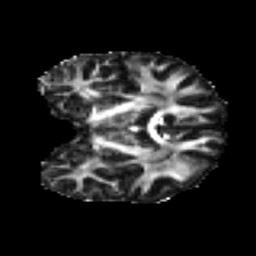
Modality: FA
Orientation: coronal
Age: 23
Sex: female
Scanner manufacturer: ge
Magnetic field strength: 3 T
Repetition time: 7.8 s
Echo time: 0.0606 s